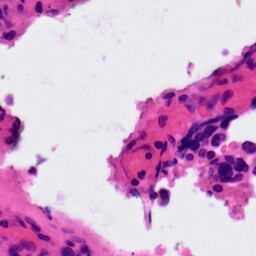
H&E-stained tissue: Ovarian